Field crop: maize
Growth stage: 2
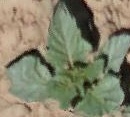
Species: datura